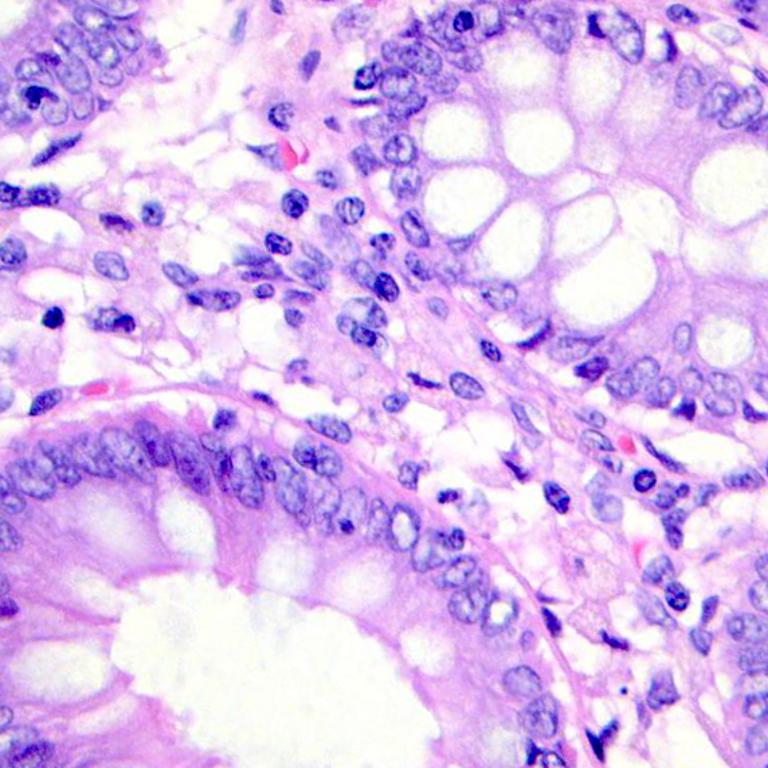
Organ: colon
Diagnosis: benign